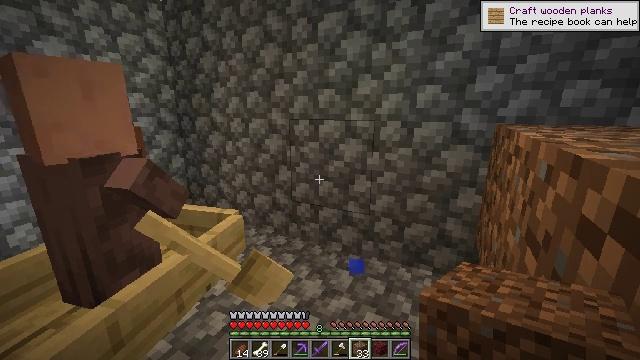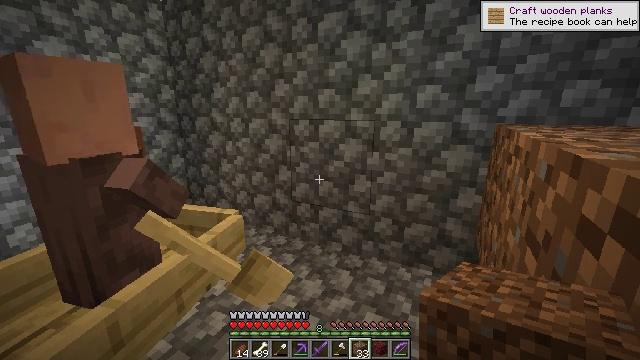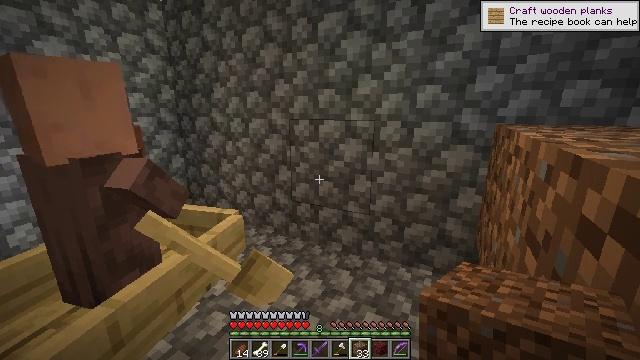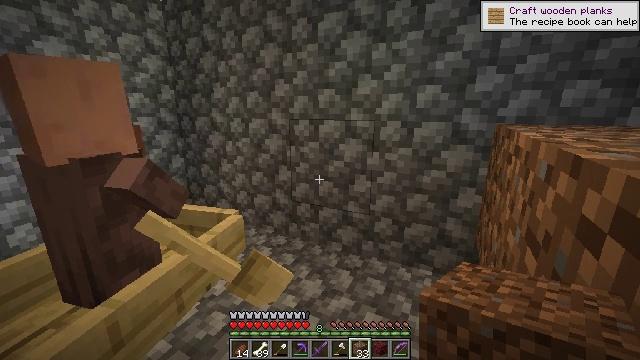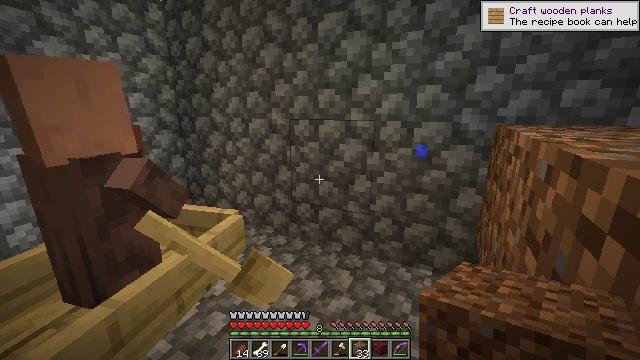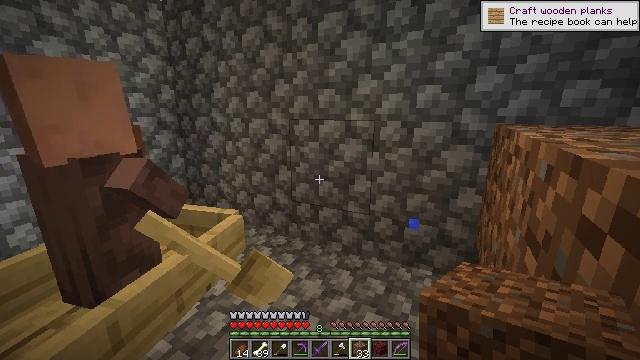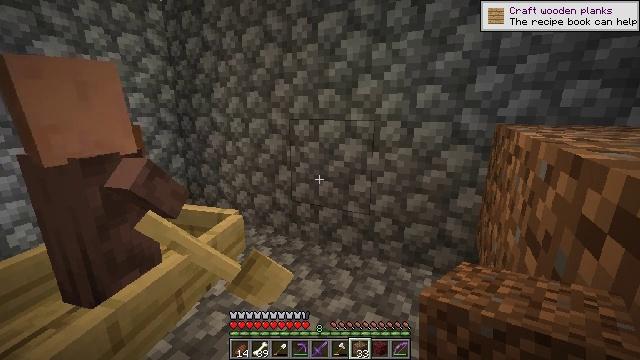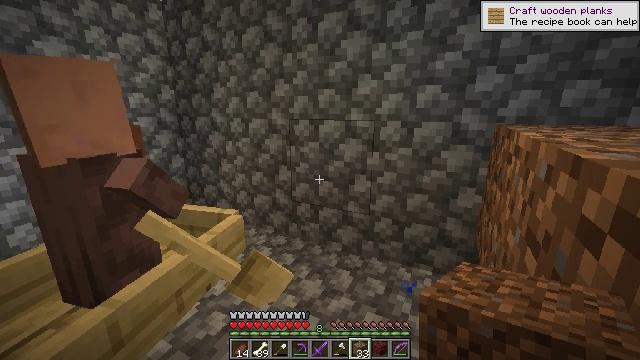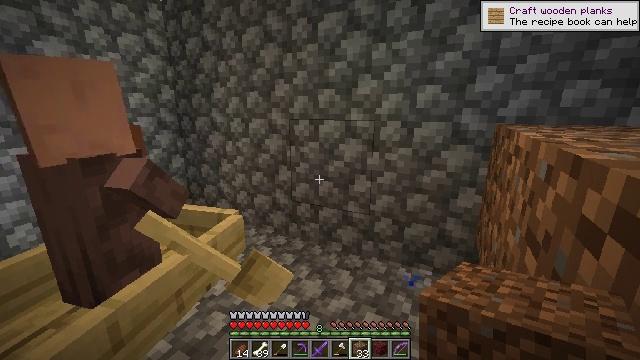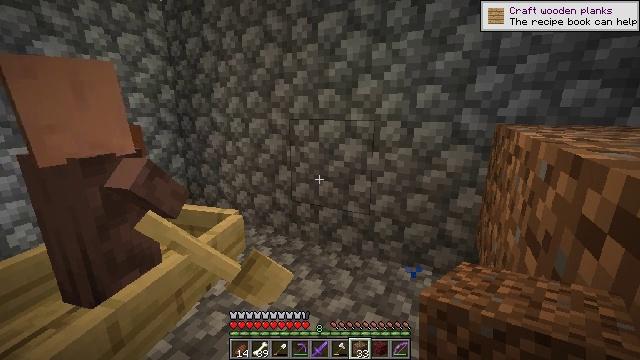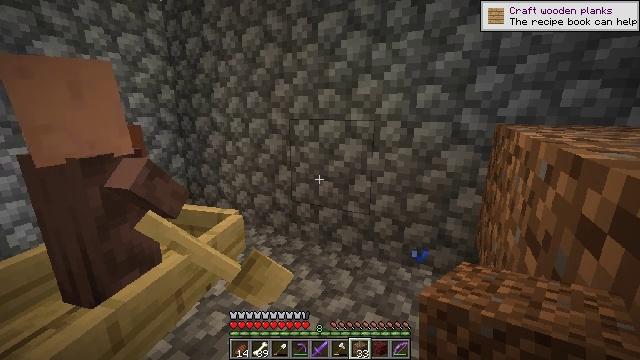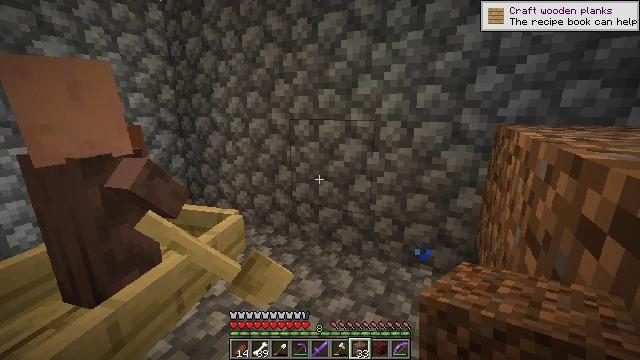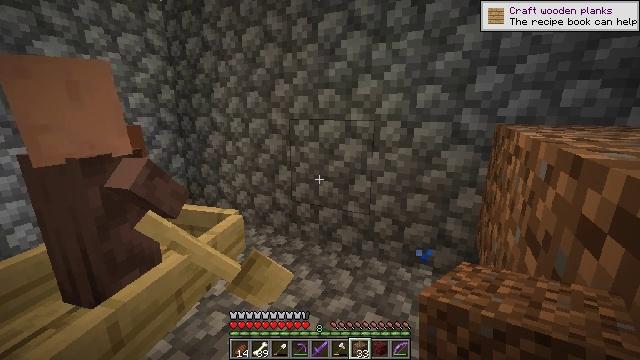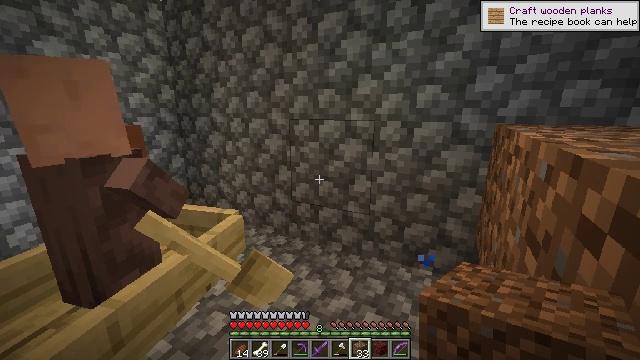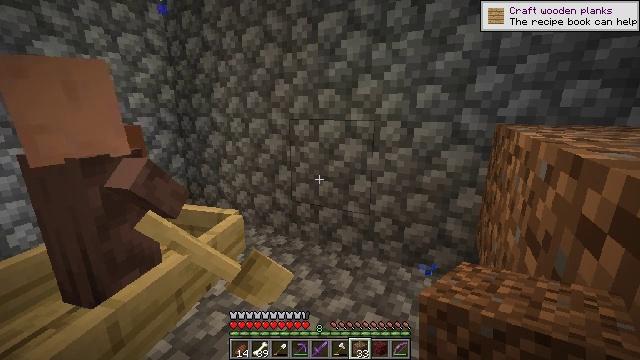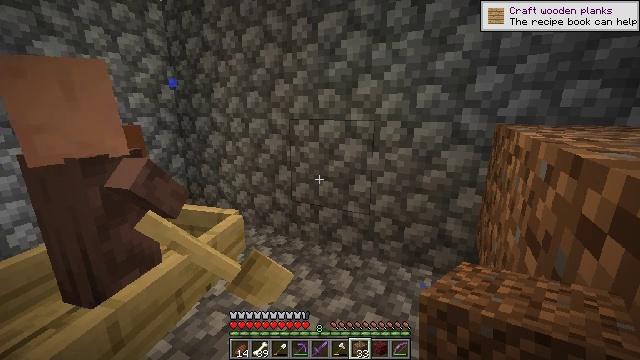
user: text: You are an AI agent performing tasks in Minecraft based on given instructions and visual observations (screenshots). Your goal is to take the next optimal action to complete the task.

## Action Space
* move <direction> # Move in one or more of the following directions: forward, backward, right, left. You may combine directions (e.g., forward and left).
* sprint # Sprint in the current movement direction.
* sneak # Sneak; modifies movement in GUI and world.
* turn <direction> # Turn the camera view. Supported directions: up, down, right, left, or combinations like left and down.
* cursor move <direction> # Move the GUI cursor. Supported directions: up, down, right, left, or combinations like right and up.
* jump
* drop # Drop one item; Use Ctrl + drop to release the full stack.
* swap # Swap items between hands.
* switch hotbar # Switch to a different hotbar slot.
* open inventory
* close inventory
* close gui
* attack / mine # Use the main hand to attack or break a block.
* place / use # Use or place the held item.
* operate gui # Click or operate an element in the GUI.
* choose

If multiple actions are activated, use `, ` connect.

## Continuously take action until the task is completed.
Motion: motion action
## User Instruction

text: Mine cobblestone underground.
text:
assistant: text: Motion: no_op
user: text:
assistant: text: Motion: no_op
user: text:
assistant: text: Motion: no_op
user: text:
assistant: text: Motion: no_op
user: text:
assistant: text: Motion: no_op
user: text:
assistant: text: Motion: no_op
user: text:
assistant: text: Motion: no_op
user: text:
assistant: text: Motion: no_op
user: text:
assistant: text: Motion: no_op
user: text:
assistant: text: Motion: no_op
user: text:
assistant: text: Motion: no_op
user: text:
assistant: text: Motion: no_op
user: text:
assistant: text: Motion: no_op
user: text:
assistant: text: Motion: no_op
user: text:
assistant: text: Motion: no_op
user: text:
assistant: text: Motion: no_op
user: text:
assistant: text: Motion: no_op
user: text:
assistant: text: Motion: no_op
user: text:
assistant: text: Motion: no_op
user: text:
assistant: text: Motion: no_op
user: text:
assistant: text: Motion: no_op
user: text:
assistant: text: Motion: no_op
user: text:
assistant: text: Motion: no_op
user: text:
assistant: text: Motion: no_op
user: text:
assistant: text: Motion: no_op
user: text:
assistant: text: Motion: no_op
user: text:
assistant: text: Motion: no_op
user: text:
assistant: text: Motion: no_op
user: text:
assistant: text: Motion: no_op
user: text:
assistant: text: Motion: no_op